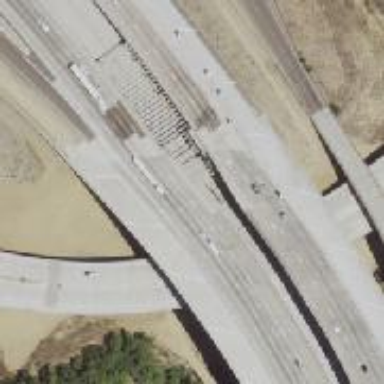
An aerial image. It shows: Motorway link bridge.